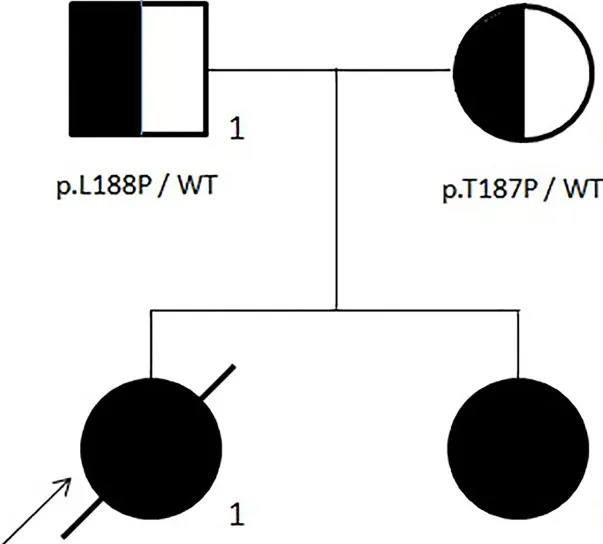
Family tree.
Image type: radiology (ct)